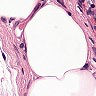
Metastatic tissue present: no